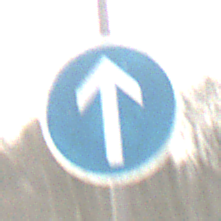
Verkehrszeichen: VorgeschriebeneFahrtrichtungGeradeaus
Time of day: MorningAfternoon
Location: Outdoor (Nature)
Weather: PartlyCloudy
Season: Winter
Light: Natural